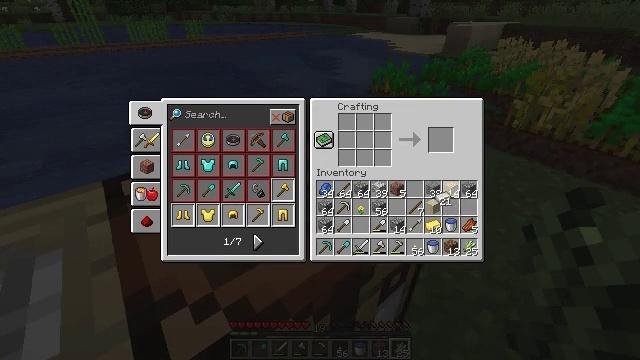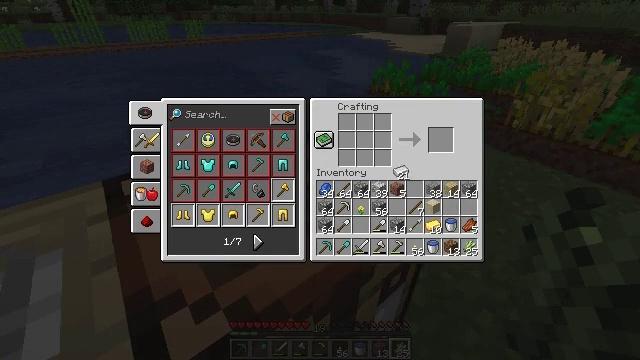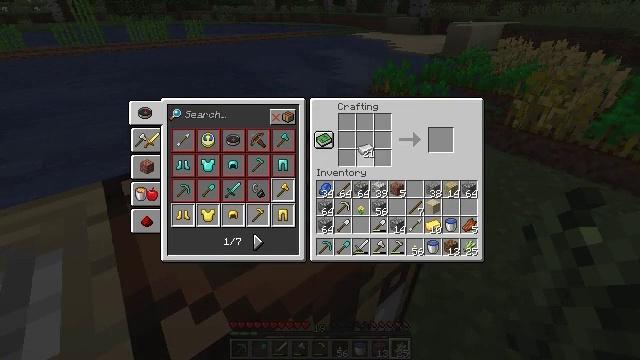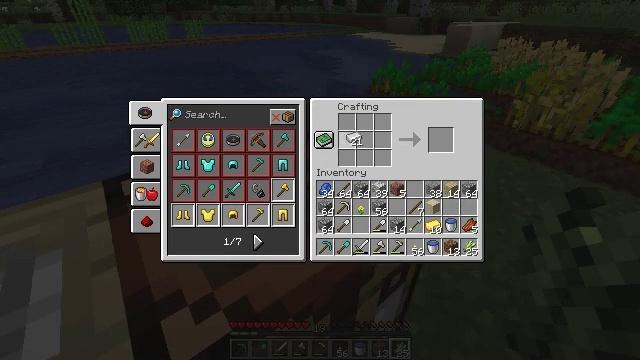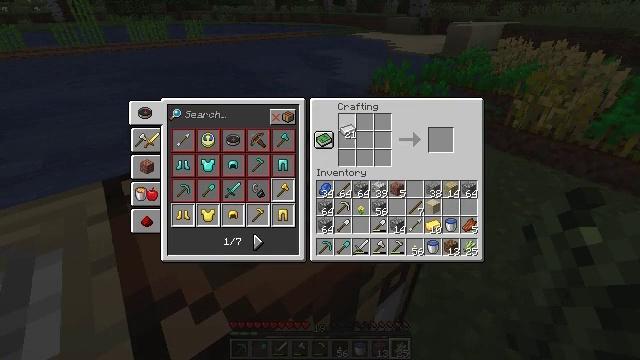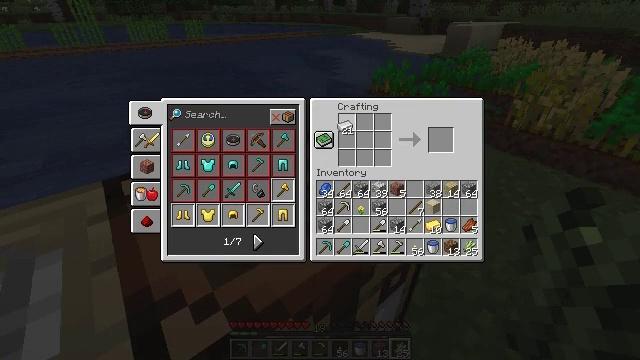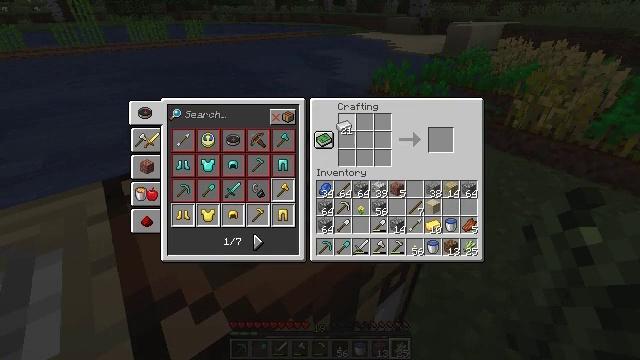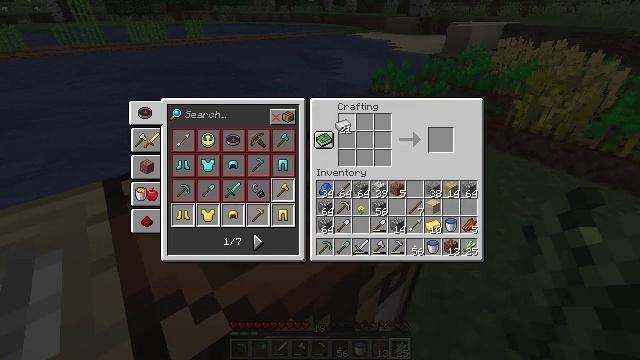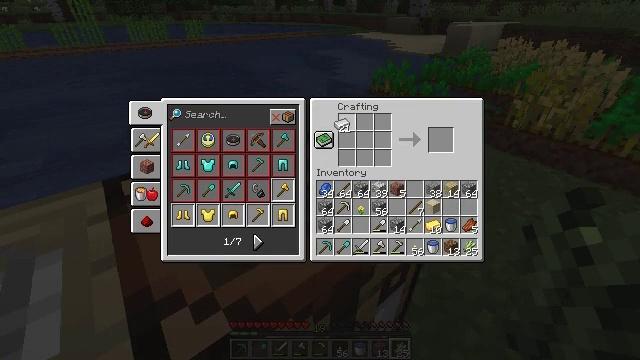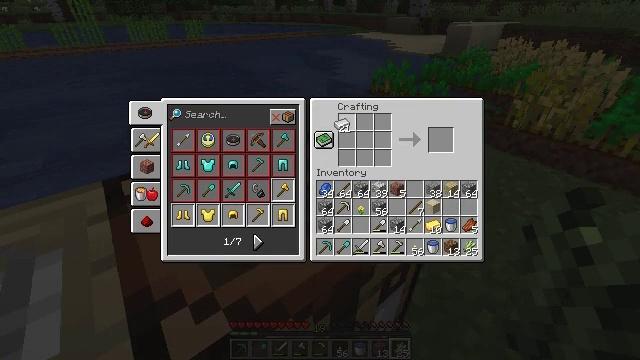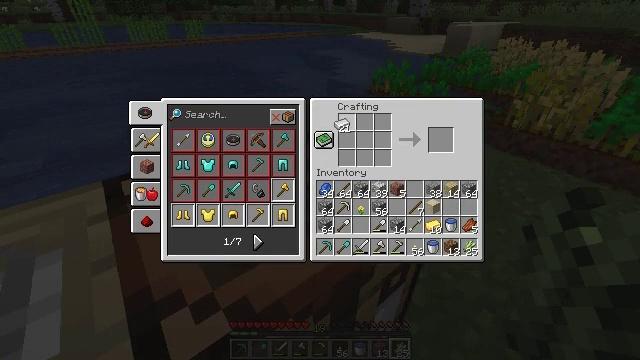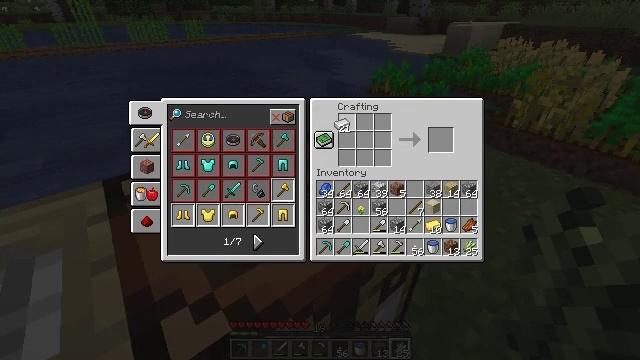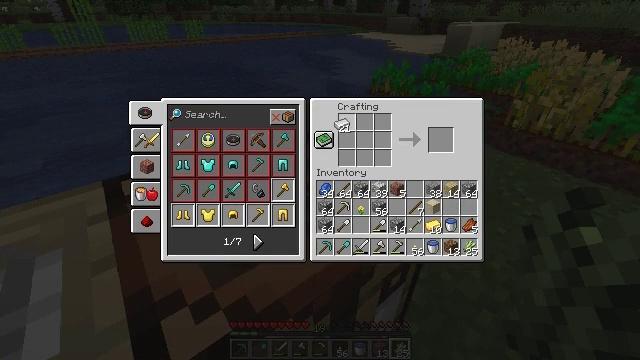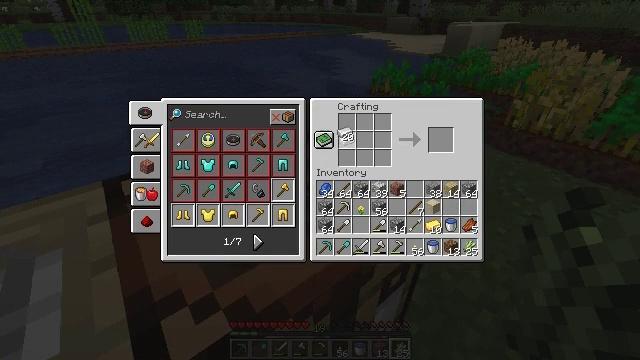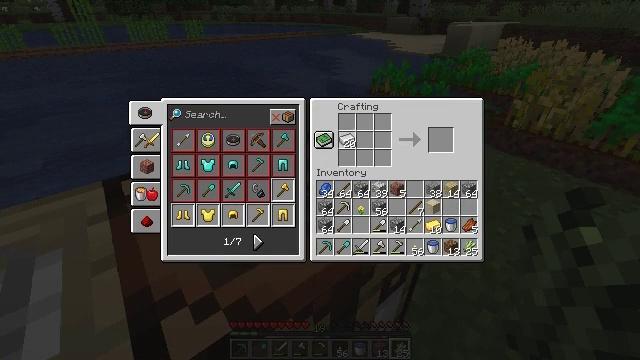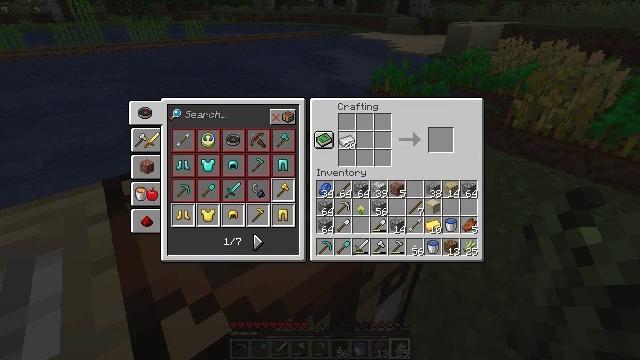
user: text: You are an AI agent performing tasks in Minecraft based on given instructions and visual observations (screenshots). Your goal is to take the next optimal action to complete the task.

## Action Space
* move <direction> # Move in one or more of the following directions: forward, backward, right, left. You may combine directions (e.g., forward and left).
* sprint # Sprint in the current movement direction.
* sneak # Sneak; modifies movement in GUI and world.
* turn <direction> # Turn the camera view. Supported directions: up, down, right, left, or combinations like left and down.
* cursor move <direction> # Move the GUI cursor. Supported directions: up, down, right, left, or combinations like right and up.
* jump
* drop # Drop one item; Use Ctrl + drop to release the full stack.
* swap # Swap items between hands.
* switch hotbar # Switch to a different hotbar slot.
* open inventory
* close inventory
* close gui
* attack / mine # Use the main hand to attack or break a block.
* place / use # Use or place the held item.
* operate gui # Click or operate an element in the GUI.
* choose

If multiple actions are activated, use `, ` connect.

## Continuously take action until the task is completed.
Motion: motion action
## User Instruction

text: Make a cauldron using iron and a crafting table.
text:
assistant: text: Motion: cursor move left and up
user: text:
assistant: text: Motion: cursor move left and up
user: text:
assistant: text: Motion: cursor move left and up
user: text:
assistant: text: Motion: cursor move up
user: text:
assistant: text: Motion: no_op
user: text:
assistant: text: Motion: no_op
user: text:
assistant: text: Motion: no_op
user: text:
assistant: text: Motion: no_op
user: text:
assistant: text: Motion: no_op
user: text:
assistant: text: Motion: choose
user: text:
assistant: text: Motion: choose
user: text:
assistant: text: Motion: choose
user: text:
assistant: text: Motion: cursor move down
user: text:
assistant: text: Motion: cursor move down
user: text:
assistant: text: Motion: no_op
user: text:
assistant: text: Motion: choose
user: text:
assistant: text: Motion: choose
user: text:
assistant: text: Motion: choose
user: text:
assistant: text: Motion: no_op
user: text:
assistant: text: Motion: no_op
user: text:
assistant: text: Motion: no_op
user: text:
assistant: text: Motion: choose
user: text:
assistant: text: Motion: choose
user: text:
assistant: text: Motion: no_op
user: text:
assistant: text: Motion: no_op
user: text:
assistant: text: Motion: no_op
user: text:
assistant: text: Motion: cursor move right
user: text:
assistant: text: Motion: no_op
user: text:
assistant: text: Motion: no_op
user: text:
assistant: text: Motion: choose